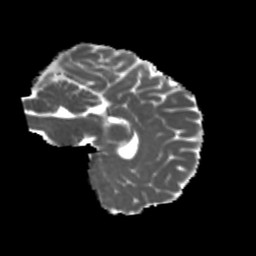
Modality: MD
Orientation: sagittal
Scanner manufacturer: siemens
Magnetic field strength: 3 T
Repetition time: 4 s
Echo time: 0.0594 s